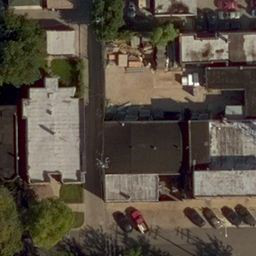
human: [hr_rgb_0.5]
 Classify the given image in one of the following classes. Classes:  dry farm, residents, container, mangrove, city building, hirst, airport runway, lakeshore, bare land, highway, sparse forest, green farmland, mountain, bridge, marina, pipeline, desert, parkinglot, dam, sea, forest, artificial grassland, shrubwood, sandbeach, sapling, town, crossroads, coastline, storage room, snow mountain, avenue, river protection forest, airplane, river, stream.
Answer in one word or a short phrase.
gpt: residents